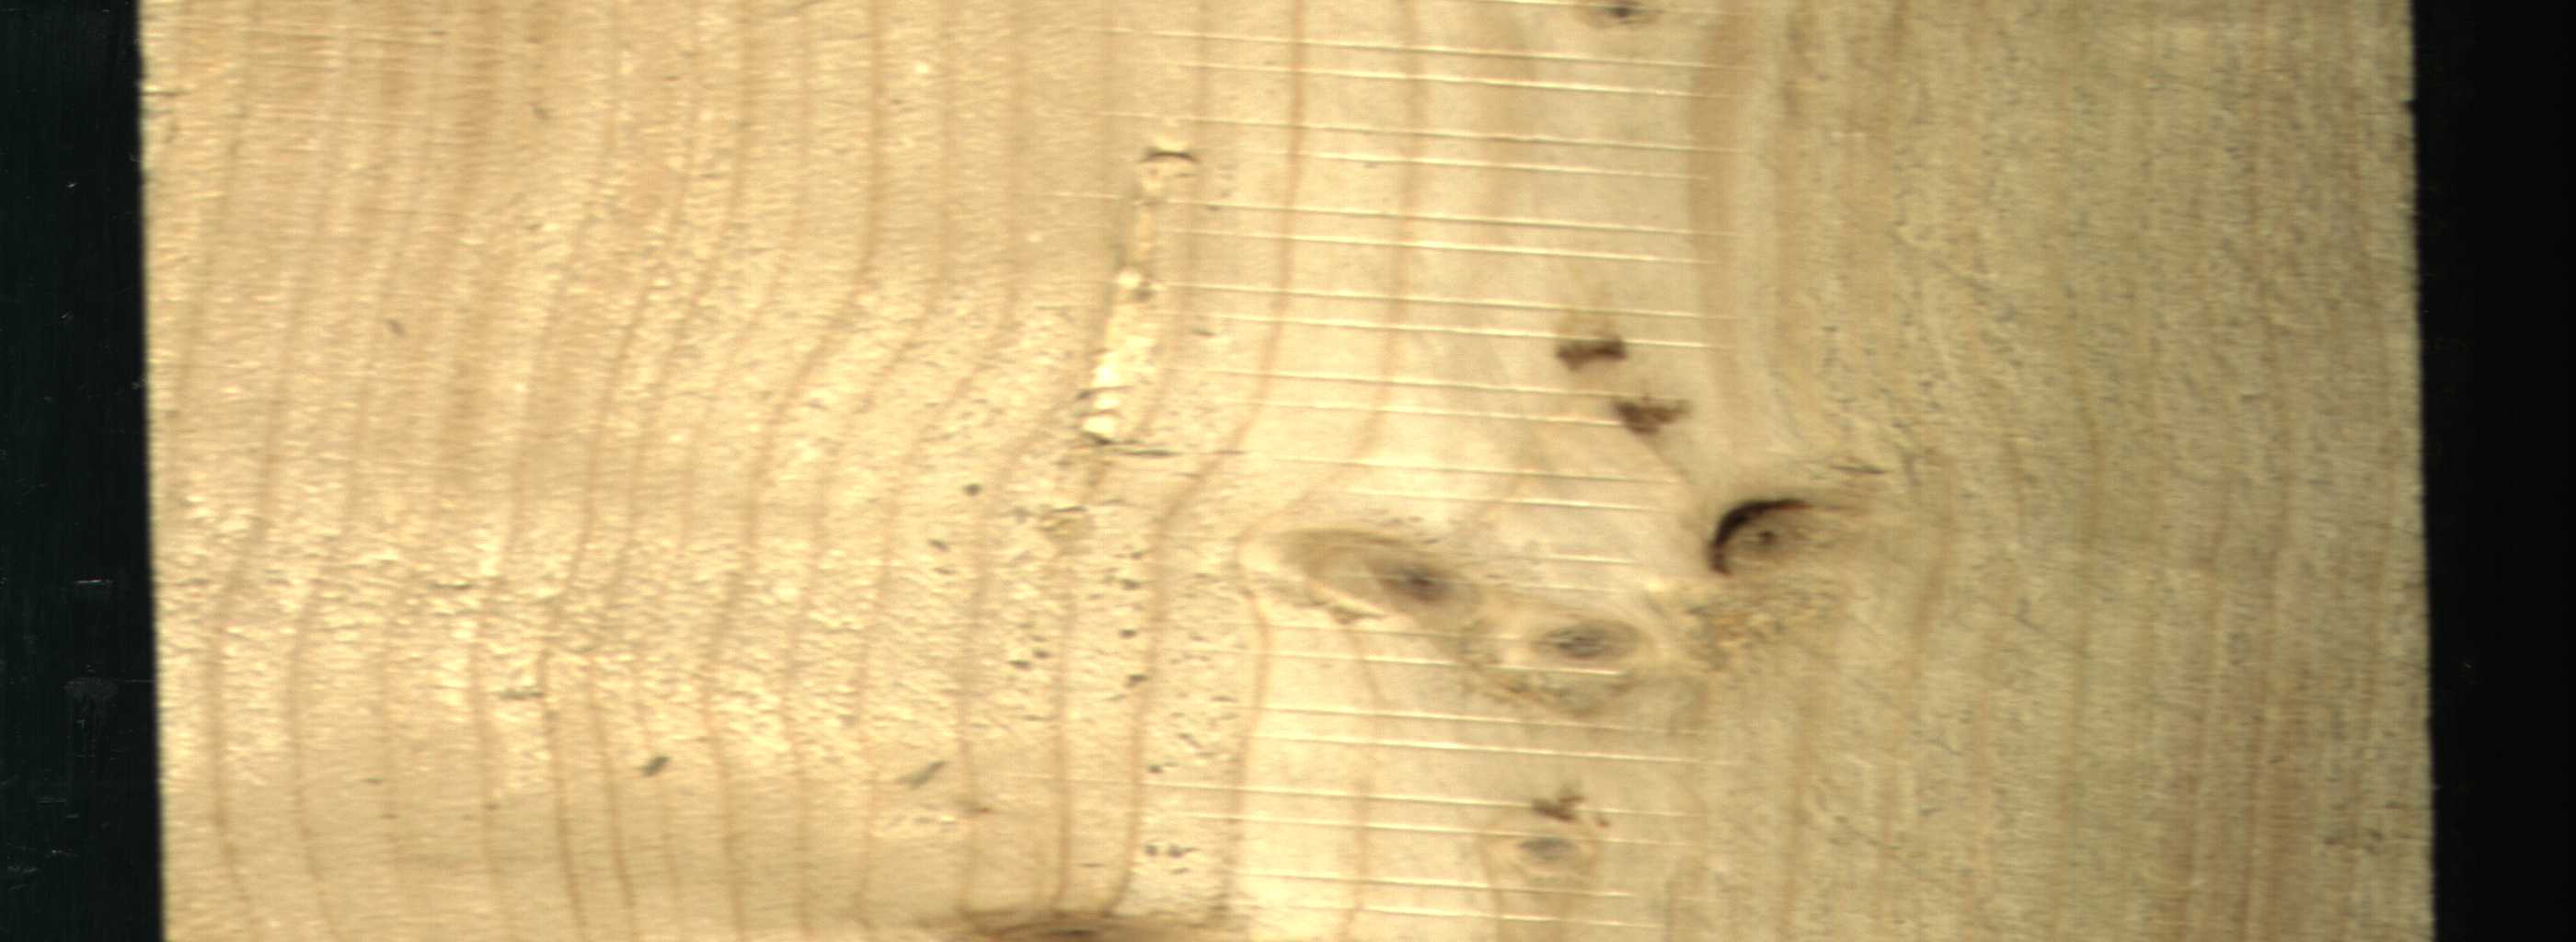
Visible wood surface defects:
resin
resin
resin
Live_Knot
Live_Knot
Live_Knot
Live_Knot
Live_Knot